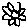
Label: flower